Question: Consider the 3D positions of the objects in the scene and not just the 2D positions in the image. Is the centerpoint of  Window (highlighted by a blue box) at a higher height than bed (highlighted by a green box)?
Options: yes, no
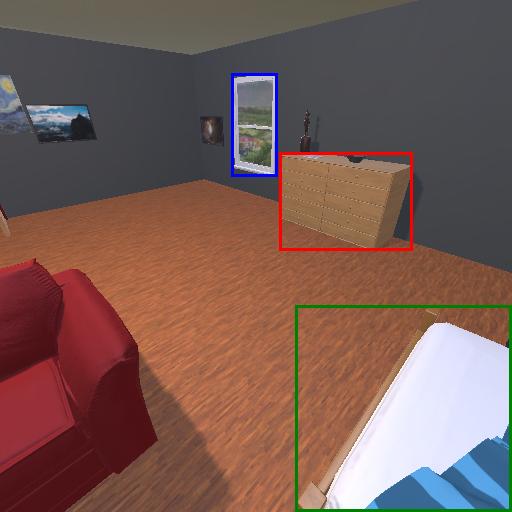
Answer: yes